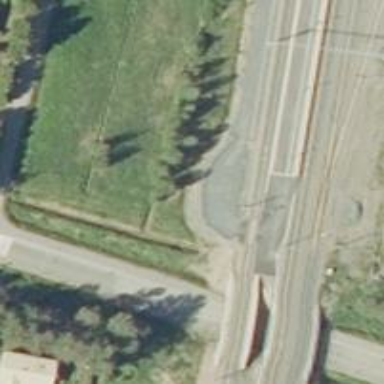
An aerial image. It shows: Railway track with electrified contact lines. This is siding track.